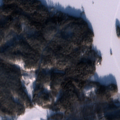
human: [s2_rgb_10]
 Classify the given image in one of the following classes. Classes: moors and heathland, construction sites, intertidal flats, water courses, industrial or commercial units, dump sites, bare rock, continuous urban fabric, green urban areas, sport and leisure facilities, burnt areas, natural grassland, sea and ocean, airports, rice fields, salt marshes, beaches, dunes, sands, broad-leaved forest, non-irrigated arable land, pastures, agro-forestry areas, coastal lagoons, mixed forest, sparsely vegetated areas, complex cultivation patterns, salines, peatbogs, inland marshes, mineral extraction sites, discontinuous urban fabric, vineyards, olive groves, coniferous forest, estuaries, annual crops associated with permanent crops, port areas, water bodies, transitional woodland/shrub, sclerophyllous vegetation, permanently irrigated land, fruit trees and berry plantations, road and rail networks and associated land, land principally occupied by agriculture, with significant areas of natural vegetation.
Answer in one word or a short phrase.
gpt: coniferous forest, mixed forest, water bodies